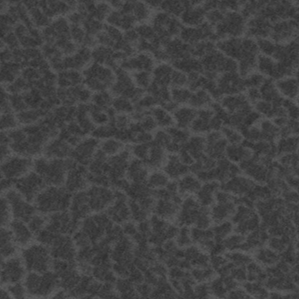
Label: frost